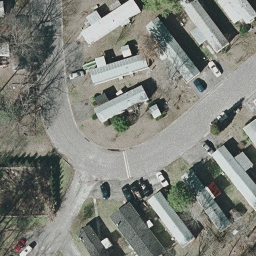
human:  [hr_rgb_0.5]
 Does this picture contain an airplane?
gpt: no

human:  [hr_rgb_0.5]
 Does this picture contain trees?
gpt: yes

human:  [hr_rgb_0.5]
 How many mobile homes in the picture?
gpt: eleven

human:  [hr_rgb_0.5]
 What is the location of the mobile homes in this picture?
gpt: right